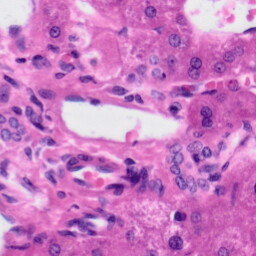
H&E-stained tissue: Liver